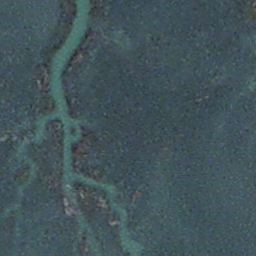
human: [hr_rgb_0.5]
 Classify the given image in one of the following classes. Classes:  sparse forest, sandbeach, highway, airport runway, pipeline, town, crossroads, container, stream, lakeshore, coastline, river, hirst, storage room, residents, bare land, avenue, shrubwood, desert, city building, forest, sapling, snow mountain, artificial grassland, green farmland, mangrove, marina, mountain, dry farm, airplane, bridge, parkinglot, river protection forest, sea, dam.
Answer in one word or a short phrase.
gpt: stream